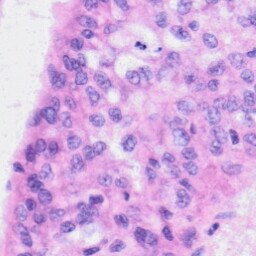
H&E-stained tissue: Liver